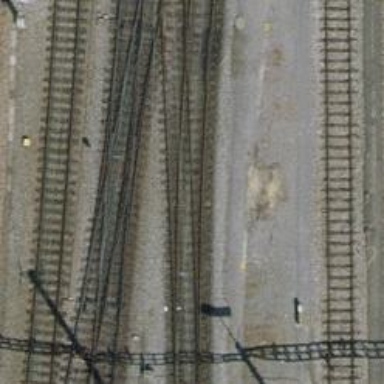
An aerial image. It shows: Rail siding with electrified tracks using contact line.